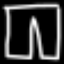
Label: pants